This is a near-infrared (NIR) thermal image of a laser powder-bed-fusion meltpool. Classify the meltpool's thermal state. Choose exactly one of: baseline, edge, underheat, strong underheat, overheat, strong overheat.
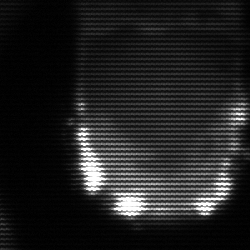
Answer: baseline